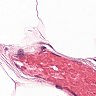
Metastatic tissue present: no